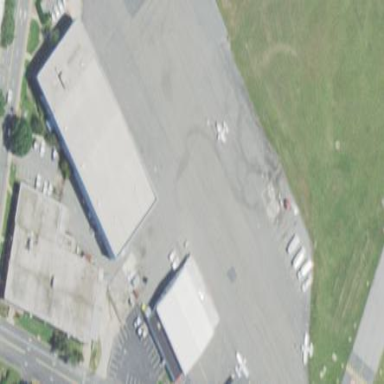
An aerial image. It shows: Apron at the airport.